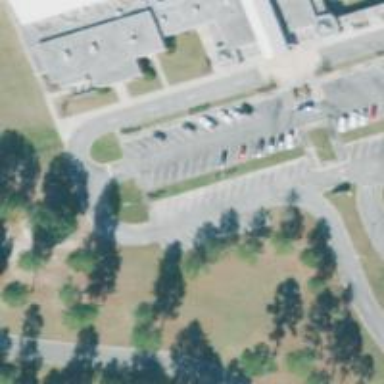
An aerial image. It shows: Parking space is available.